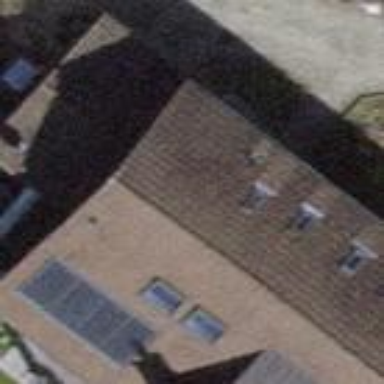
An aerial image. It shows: Building with tiled roof.